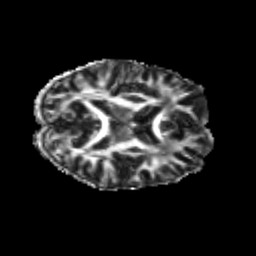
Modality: FA
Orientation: axial
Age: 19
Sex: female
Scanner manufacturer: siemens
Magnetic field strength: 3 T
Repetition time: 3.5 s
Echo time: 0.104 s